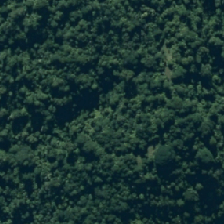
Land cover: indigenous_forest